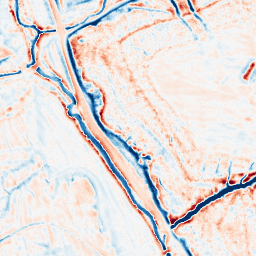
Category: edge_preserving
Decomposition family: bilateral
Decomposition parameters: d: 15
sigma_color: 150
sigma_space: 25
Upsampling method: bspline
Upsampling parameters: scale: 4
Upsampling scale: 4